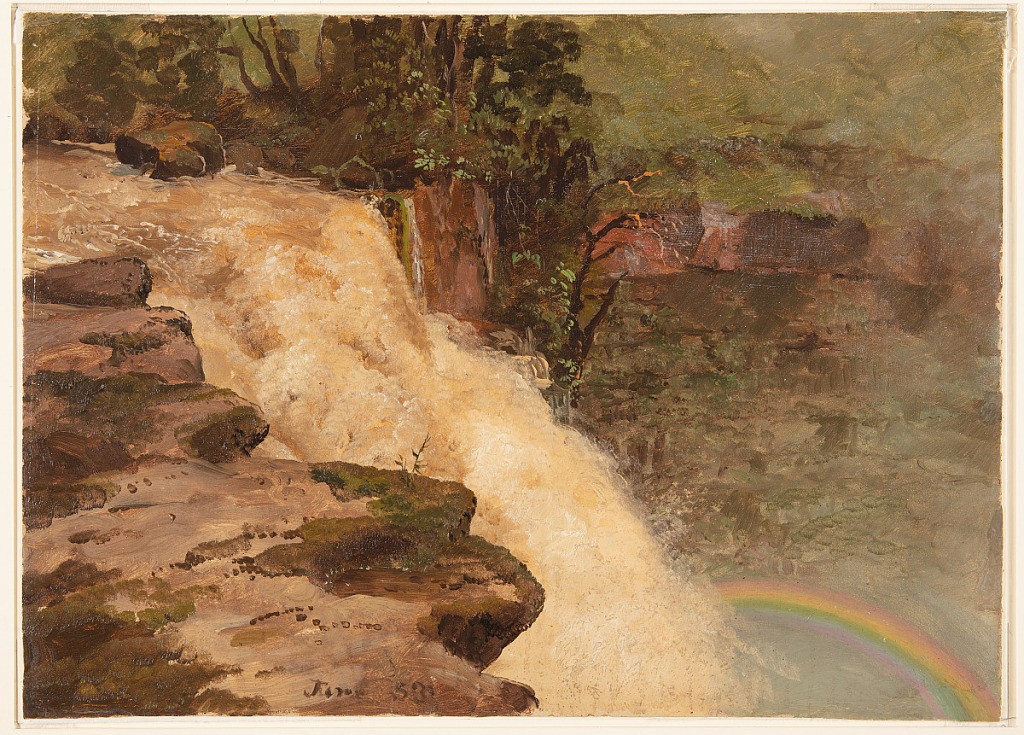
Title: Top of Tequendama Falls, near Bogotá, Colombia
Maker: Frederic Edwin Church, American, 1826–1900
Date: June 1853
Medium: Oil on tan paperboard
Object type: Drawing
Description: Landscape sketch showing the top of Tequendama Falls near Bogotá, Colombia. The nearby cliff edge is visible at left, craggy and moss-covered. At center left, the muddy waters of the Bogotá River cascade over the edge of the cliff, tumbling down in a terrible, misty cataract that produces an arched rainbow at lower right. The opposite, heavily wooded bank of the river is visible at upper left, while the canyon's sheer, rocky face is shown at center right.